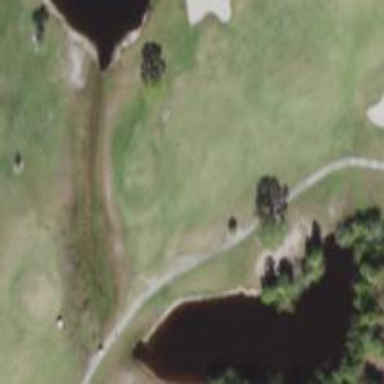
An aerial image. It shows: Golf hole.